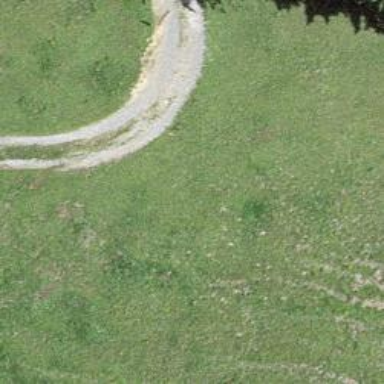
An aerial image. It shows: Gravel track with grade3 tracktype.